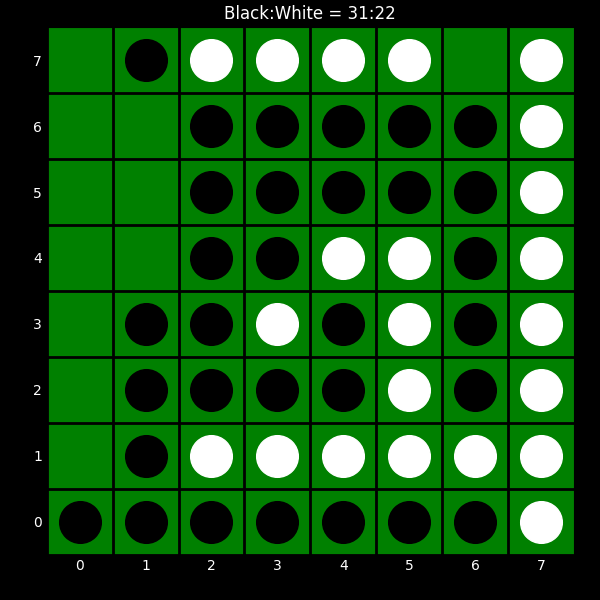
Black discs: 31
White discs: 22